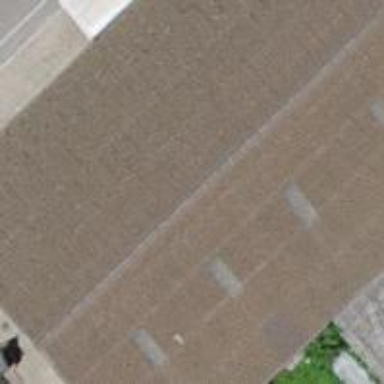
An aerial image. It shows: Group of garages.